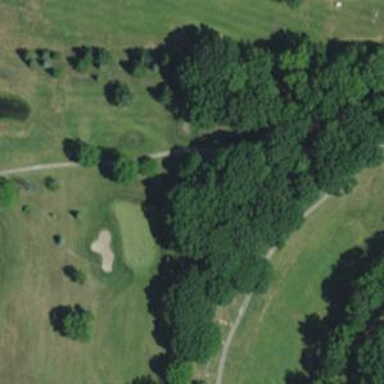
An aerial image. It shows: Golf hole.